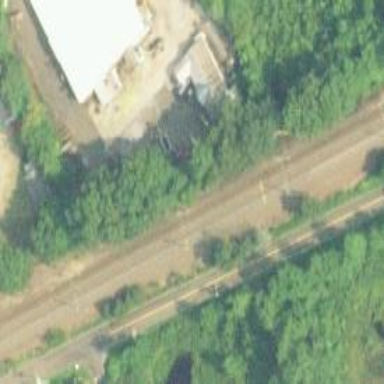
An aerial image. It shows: Railway track with contact line for electrification.